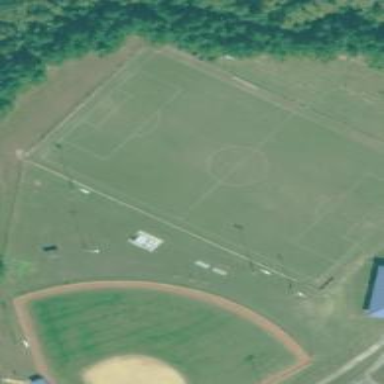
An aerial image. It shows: Grass pitch designated for soccer.